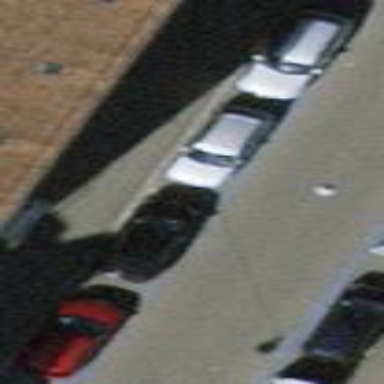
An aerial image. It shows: Parking lane area.